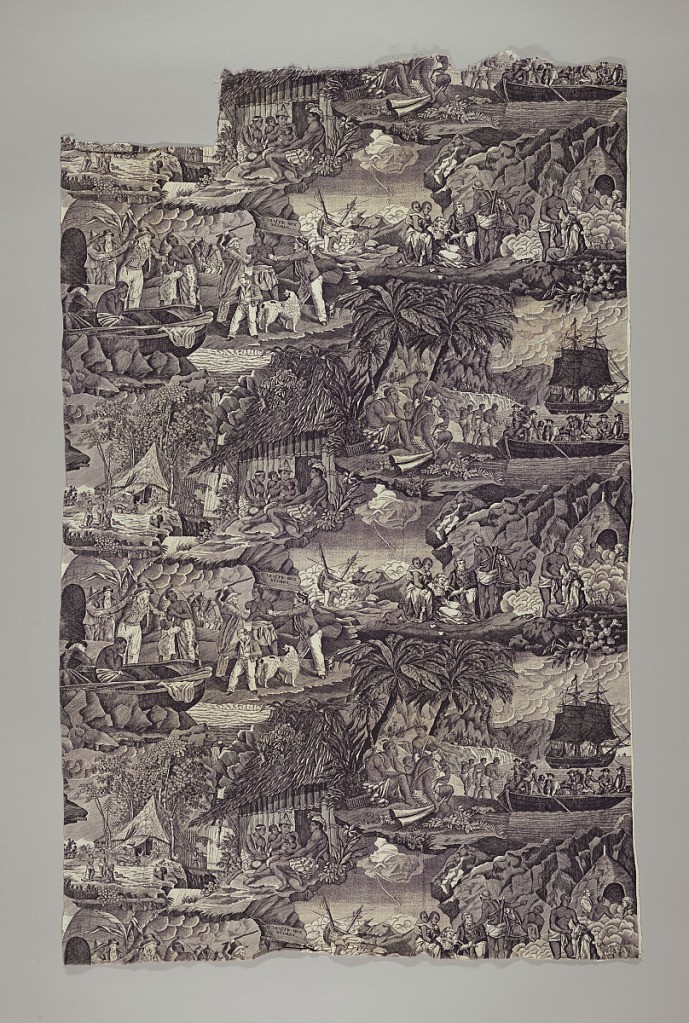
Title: Traite des negre
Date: ca. 1800
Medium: cotton Technique: printed by engraved roller on plain weave
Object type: Textile
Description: Four scenes that tell a story of Europeans removing blacks from their idyllic island home after the Europeans had been graciously welcomed. in purple on white.